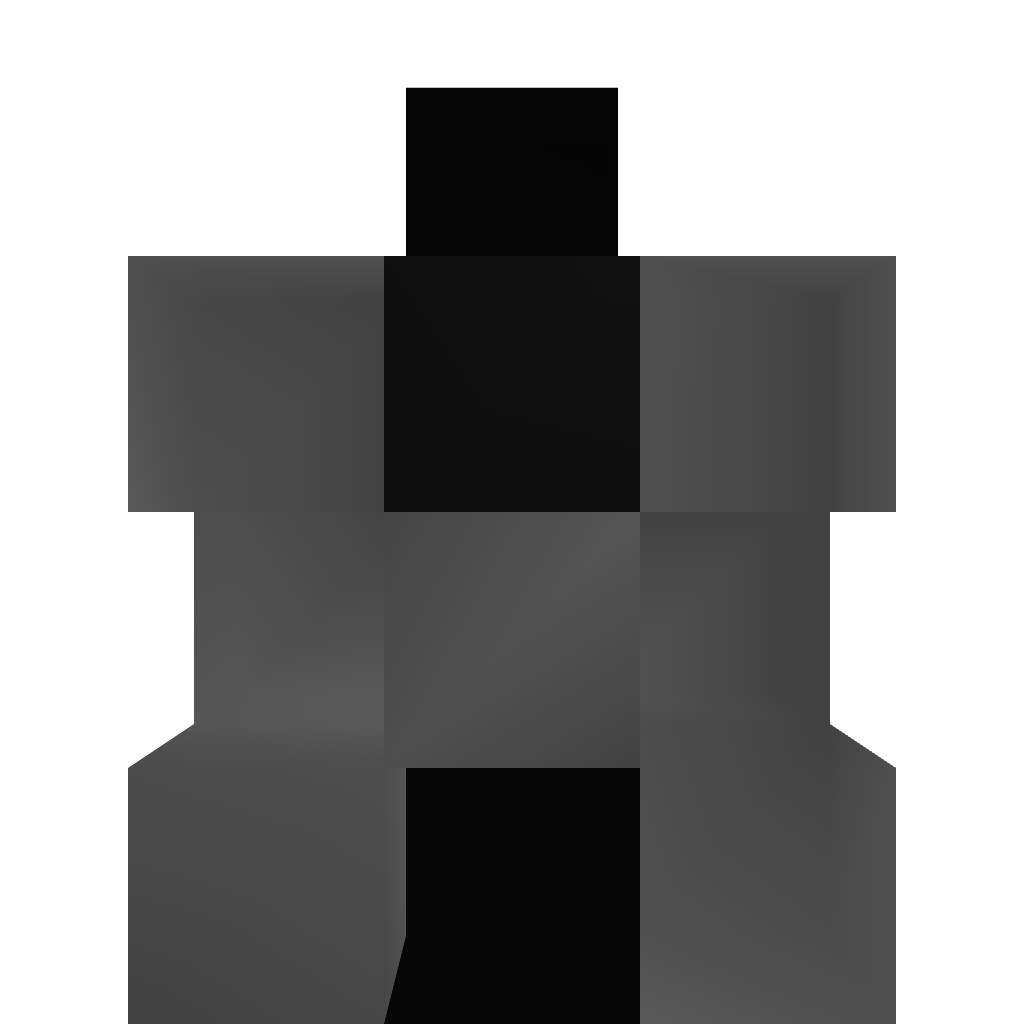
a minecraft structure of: Elykdez's Tactical Nuke in Vanilla MC